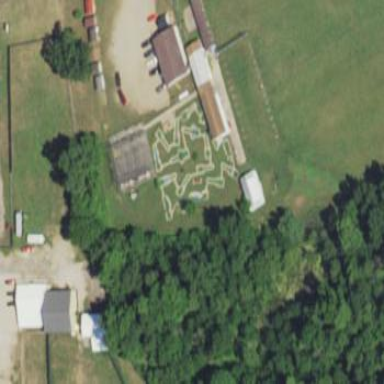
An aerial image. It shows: Miniature golf course.